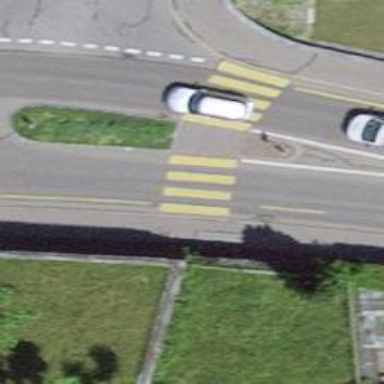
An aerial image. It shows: Uncontrolled zebra crossing on the road.